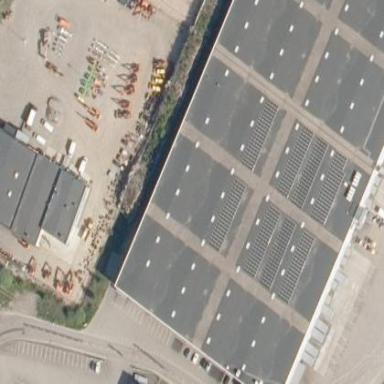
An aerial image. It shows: Warehouse building.